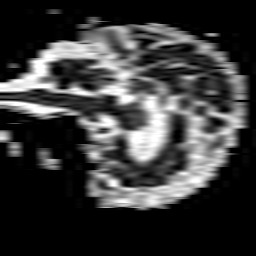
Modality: ADC
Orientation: sagittal
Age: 81
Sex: male
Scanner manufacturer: philips
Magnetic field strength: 3 T
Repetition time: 4.075 s
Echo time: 0.06024 s